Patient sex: M
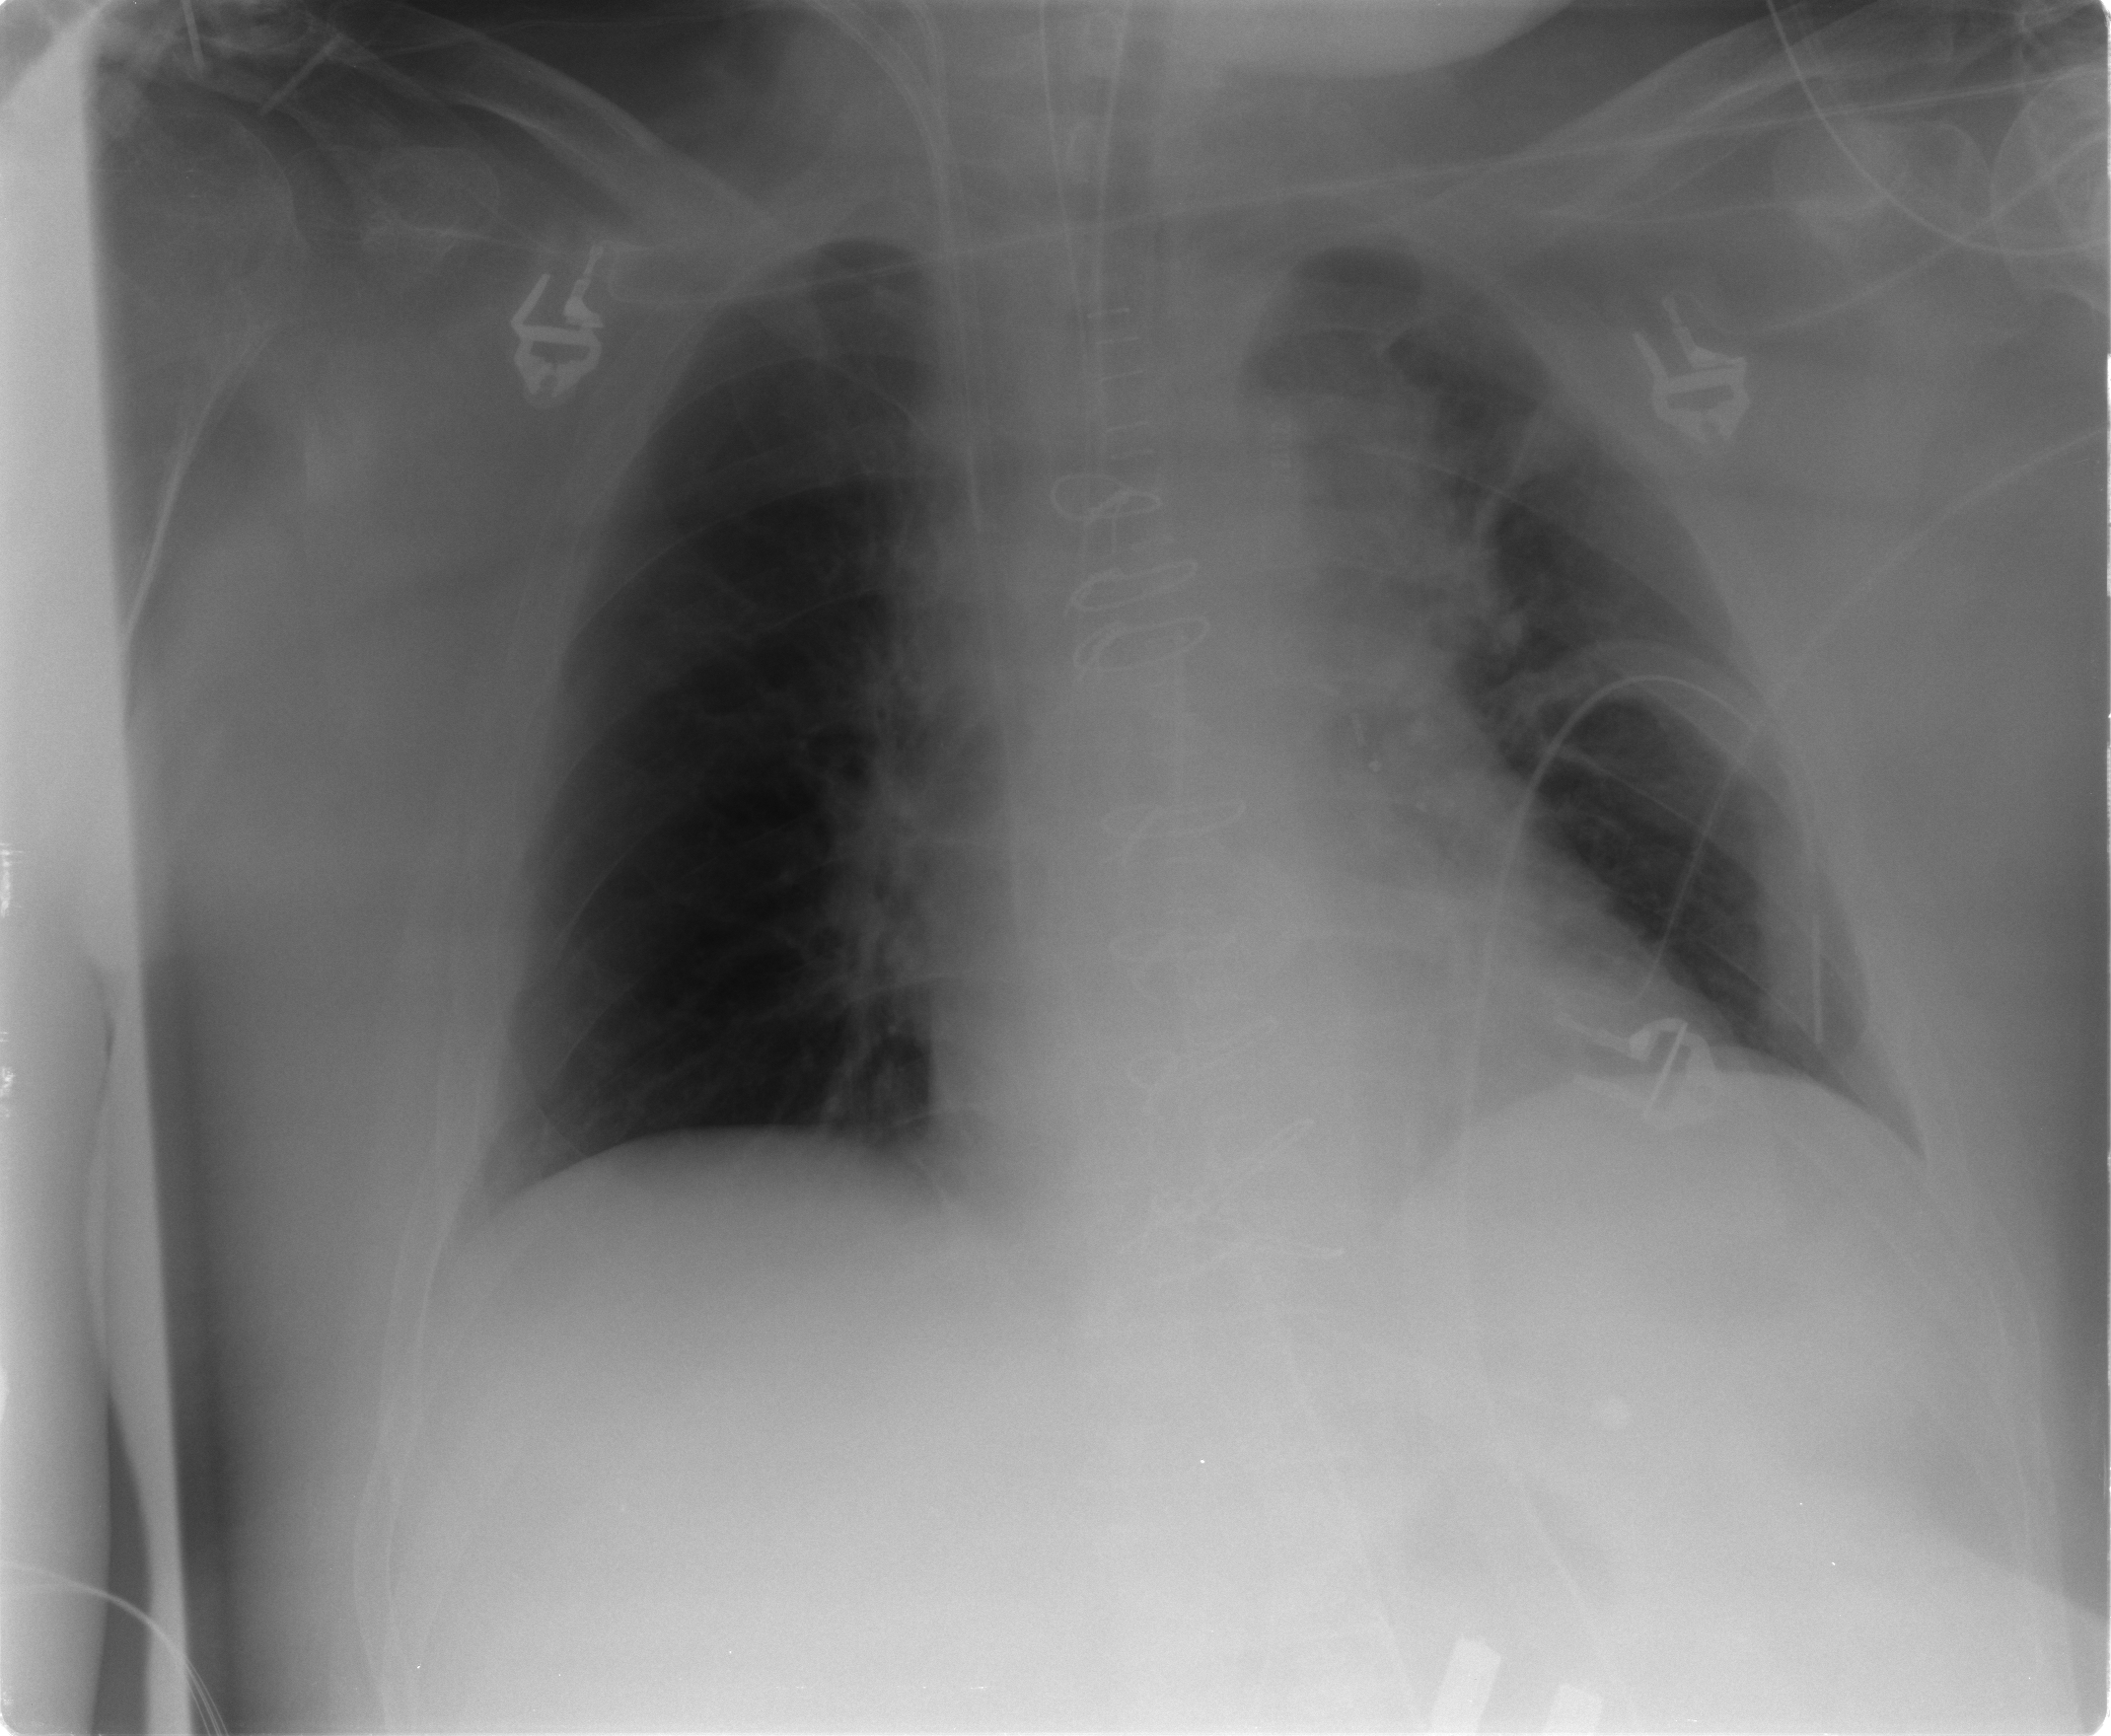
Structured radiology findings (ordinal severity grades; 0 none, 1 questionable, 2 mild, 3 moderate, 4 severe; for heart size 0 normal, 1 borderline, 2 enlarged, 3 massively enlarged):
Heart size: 0
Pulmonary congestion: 0
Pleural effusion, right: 0
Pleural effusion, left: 0
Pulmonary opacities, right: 0
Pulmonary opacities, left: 0
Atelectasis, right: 0
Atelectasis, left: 2